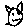
Label: cat